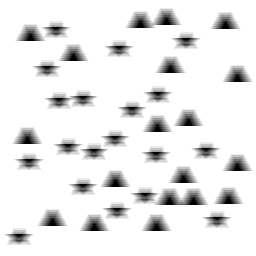
Squares: 0
Triangles: 19
Stars: 19
Total shapes: 38